Field crop: maize
Growth stage: 2
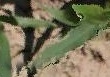
Species: maize